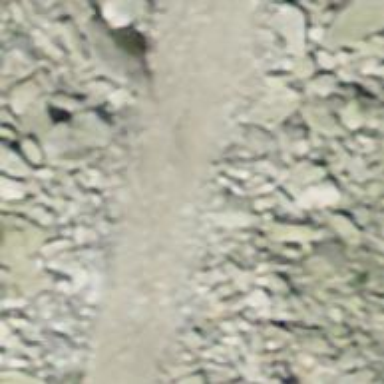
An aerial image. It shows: Gravel track with grade 4 quality.